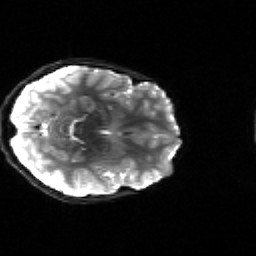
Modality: sbref
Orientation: axial
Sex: female
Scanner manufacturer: siemens
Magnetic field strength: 3 T
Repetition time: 5 s
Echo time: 0.071 s